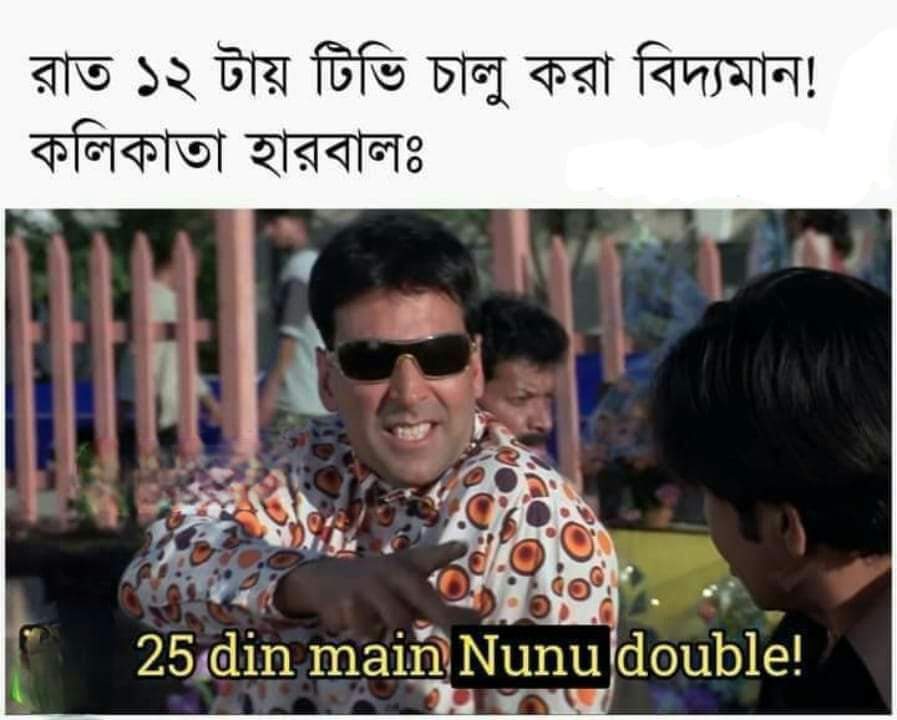
Caption: রাত ১২ টায় টিভি চালু করা বিদ্যমান !  কলিকাতা হারবালঃ  25 din main Nunu double!
Label: non-hate